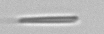
Label: fiber